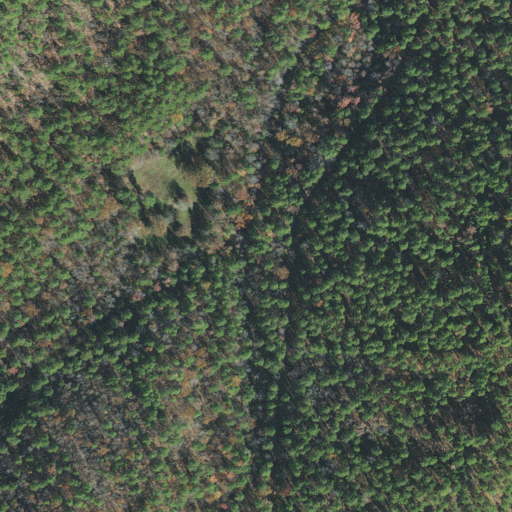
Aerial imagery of valley in Arkansas named Blagg Hollow containing mixed forest, evergreen forest, and open development